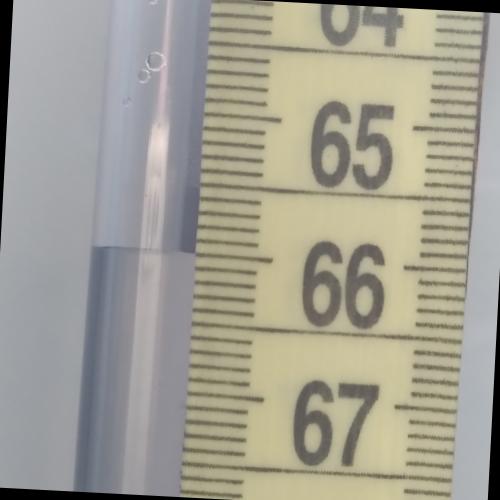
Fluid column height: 66.0 cm